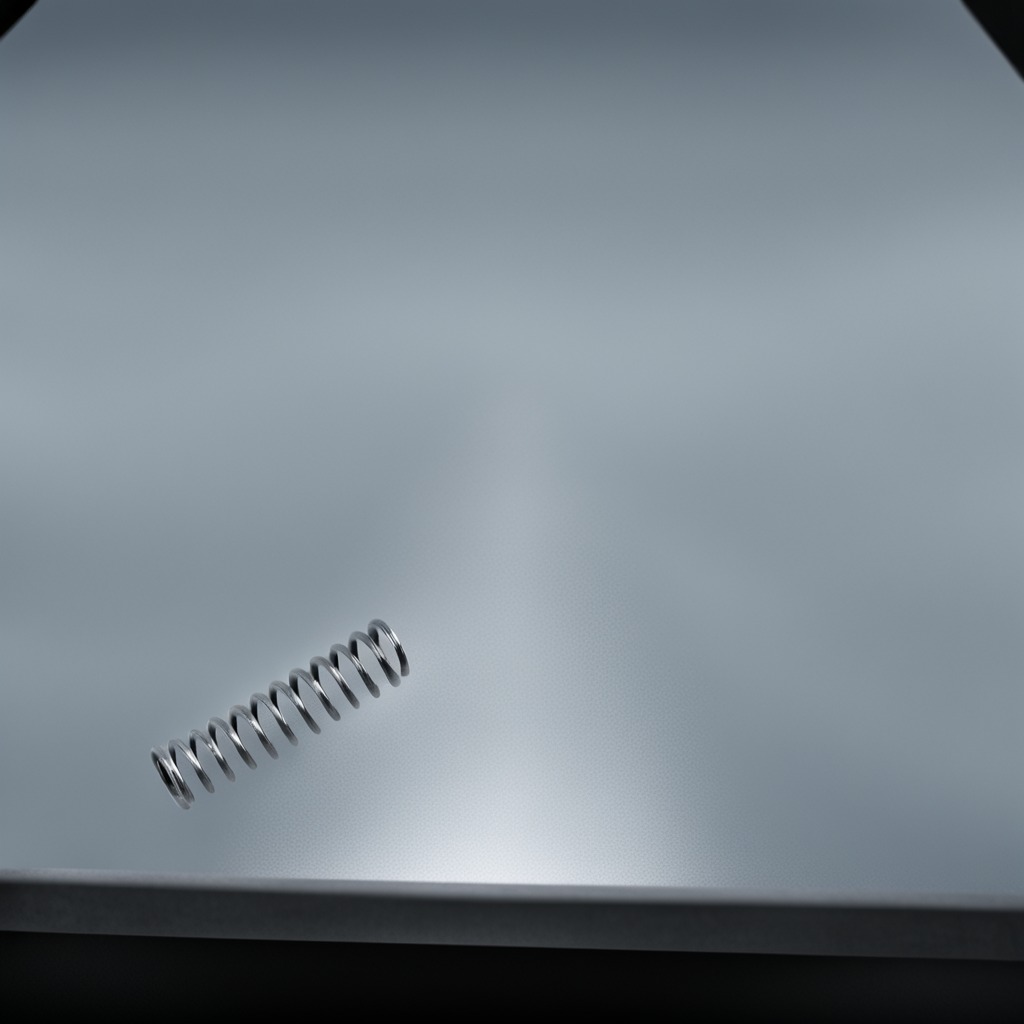
A coiled metal spring is lying on the table.